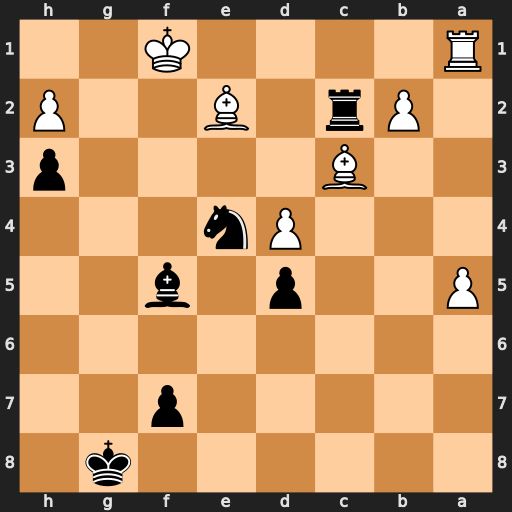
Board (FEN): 6k1/5p2/8/P2p1b2/3Pn3/2B4p/1Pr1B2P/R4K2
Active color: b
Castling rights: -
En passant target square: -
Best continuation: Ng3+ hxg3 h2 Kg2 Rxe2+